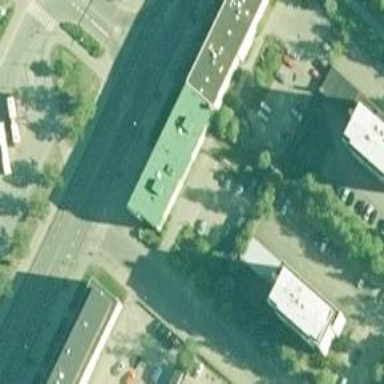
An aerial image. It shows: Car rental facility.